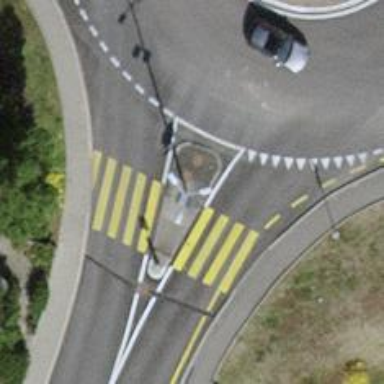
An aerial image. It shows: Marked crossing with zebra crossing. There is island at the crossing.